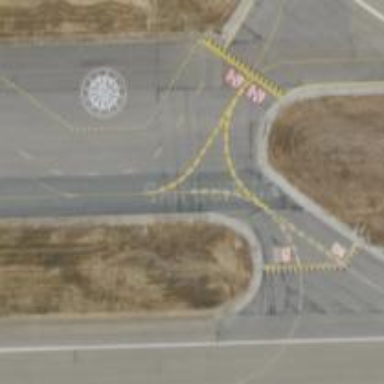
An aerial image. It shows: Taxiway at the airport with asphalt surface.